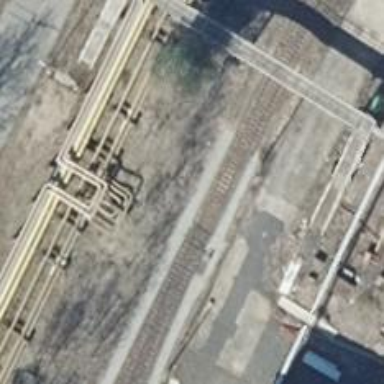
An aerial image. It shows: Railway switch.